Question: If I set a border radius and a border for the thumbnail in a listview, it seems to treat the border as part of the picture like this:

The CSS override rule I'm using is this:
'''
.ui-li-thumb {
width: 50px;
height: 50px;
margin: 8px;
border: 2px solid #333 !important;
border-radius: 10px !important;
}
'''
How do I make it so the image has the border-radius too, so it doesn't overlap its border?
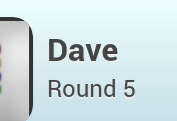
Answer: Decided to expand on my comment above and show you exactly how you could dynamically change change the images into background images using JavaScript:
JavaScript:
'''
$('li').each(function(index) {
// Find thumbnail image
var thumb = $(this).find('img');
// Get the src
var thumbsrc = thumb.attr('src');
// Insert a span (absolutely positioned using below css)
thumb.after('<span class="thumbnail" />');
// Apply our thumbnail as a background image to the span
$(this).find('span.thumbnail').css("background-image", 'url(' + thumbsrc + ')');
// remove thumbnail image
$(this).find('img').remove();
});
'''
CSS:
'''
.thumbnail {
width:18px;
height: 16px;
display:block;
position: absolute;
left:10px;
border-radius: 5px;
}
'''
Working example:
<URL>